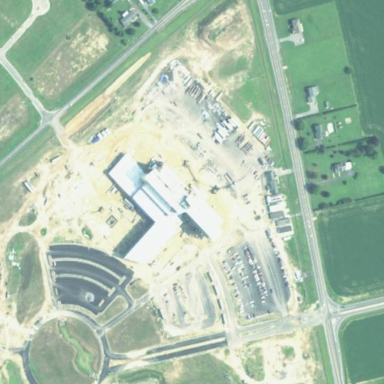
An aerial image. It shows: Healthcare facility identified as hospital.